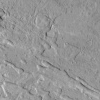
Atmospheric dust classification: not_dusty